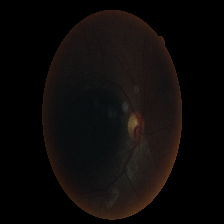
Diabetic retinopathy grade: Moderate